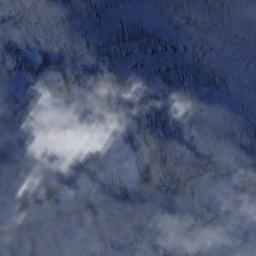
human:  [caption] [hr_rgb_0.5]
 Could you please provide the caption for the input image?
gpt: There is a thick cloud and a thin cloud on the sea .

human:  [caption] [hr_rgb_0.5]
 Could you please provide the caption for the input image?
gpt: White clouds on blue sea .

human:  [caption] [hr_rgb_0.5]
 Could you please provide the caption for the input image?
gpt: The stratus clouds are located above the surface of the sea .

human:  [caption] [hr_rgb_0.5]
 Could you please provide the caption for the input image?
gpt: The white cloud is above land .

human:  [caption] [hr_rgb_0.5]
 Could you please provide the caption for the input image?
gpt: A few slices of clouds over a blue sea .